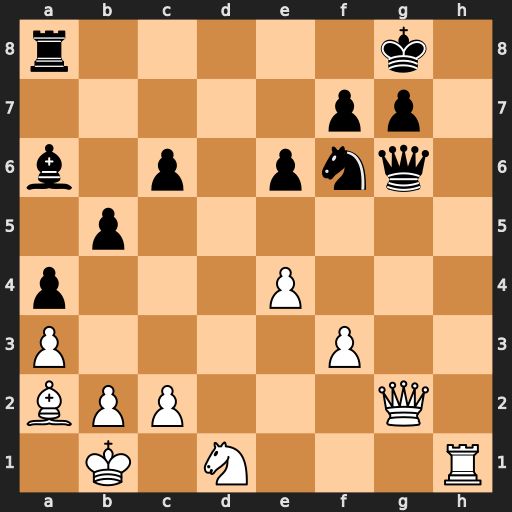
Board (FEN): r5k1/5pp1/b1p1pnq1/1p6/p3P3/P4P2/BPP3Q1/1K1N3R
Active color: w
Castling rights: -
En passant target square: -
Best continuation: Qxg6 fxg6 Bxe6+ Kf8 Rh8+ Ke7 Rxa8